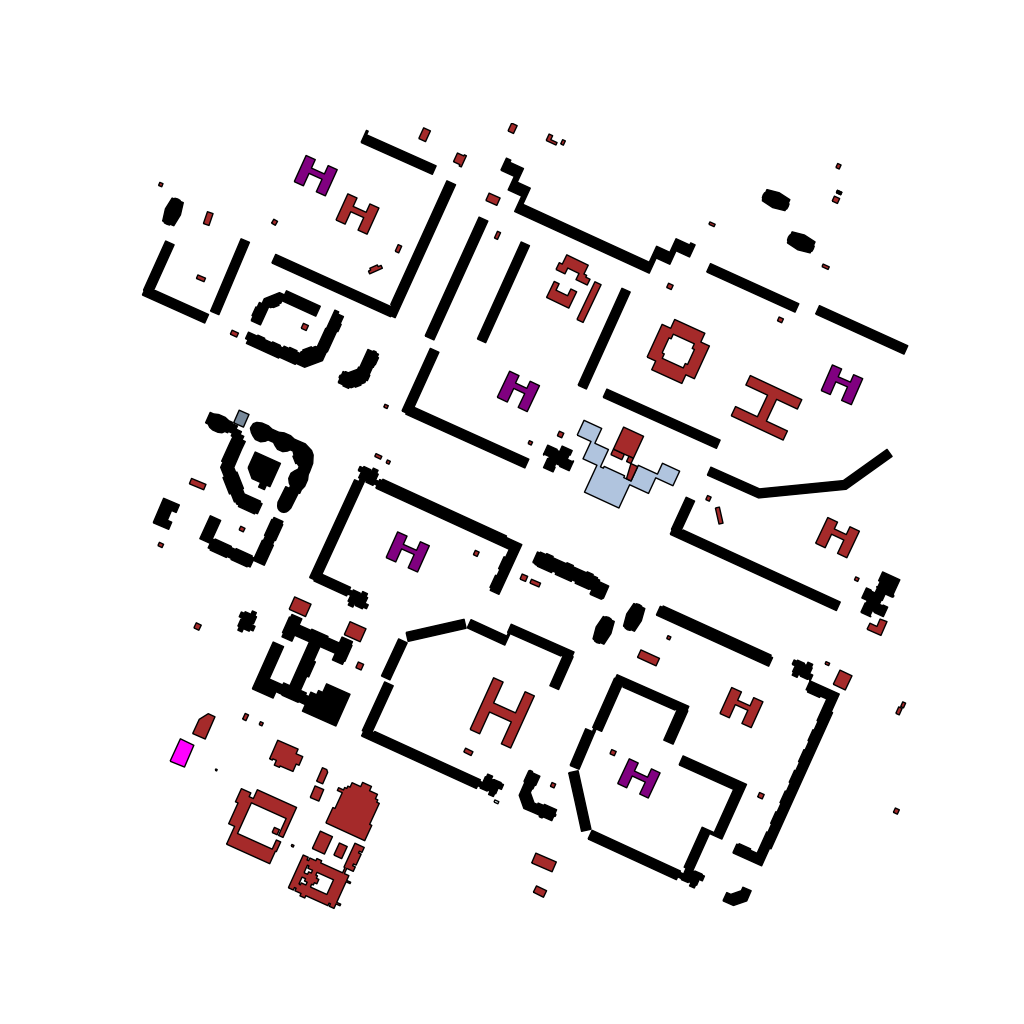
Tags: overhead vector_map, business, industrial, recreation, residential, modern, soviet, high_rise, individual_rise, low_rise, density_3, Building, Facility, Grocery, Kinder, Pharmacy, Police, Post, 1.0 km²